Interaction volume radius: 5 \u00c5
Interaction volume height: 50 \u00c5
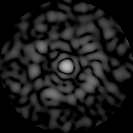
Disorder parameter: 0.8234